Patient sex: M
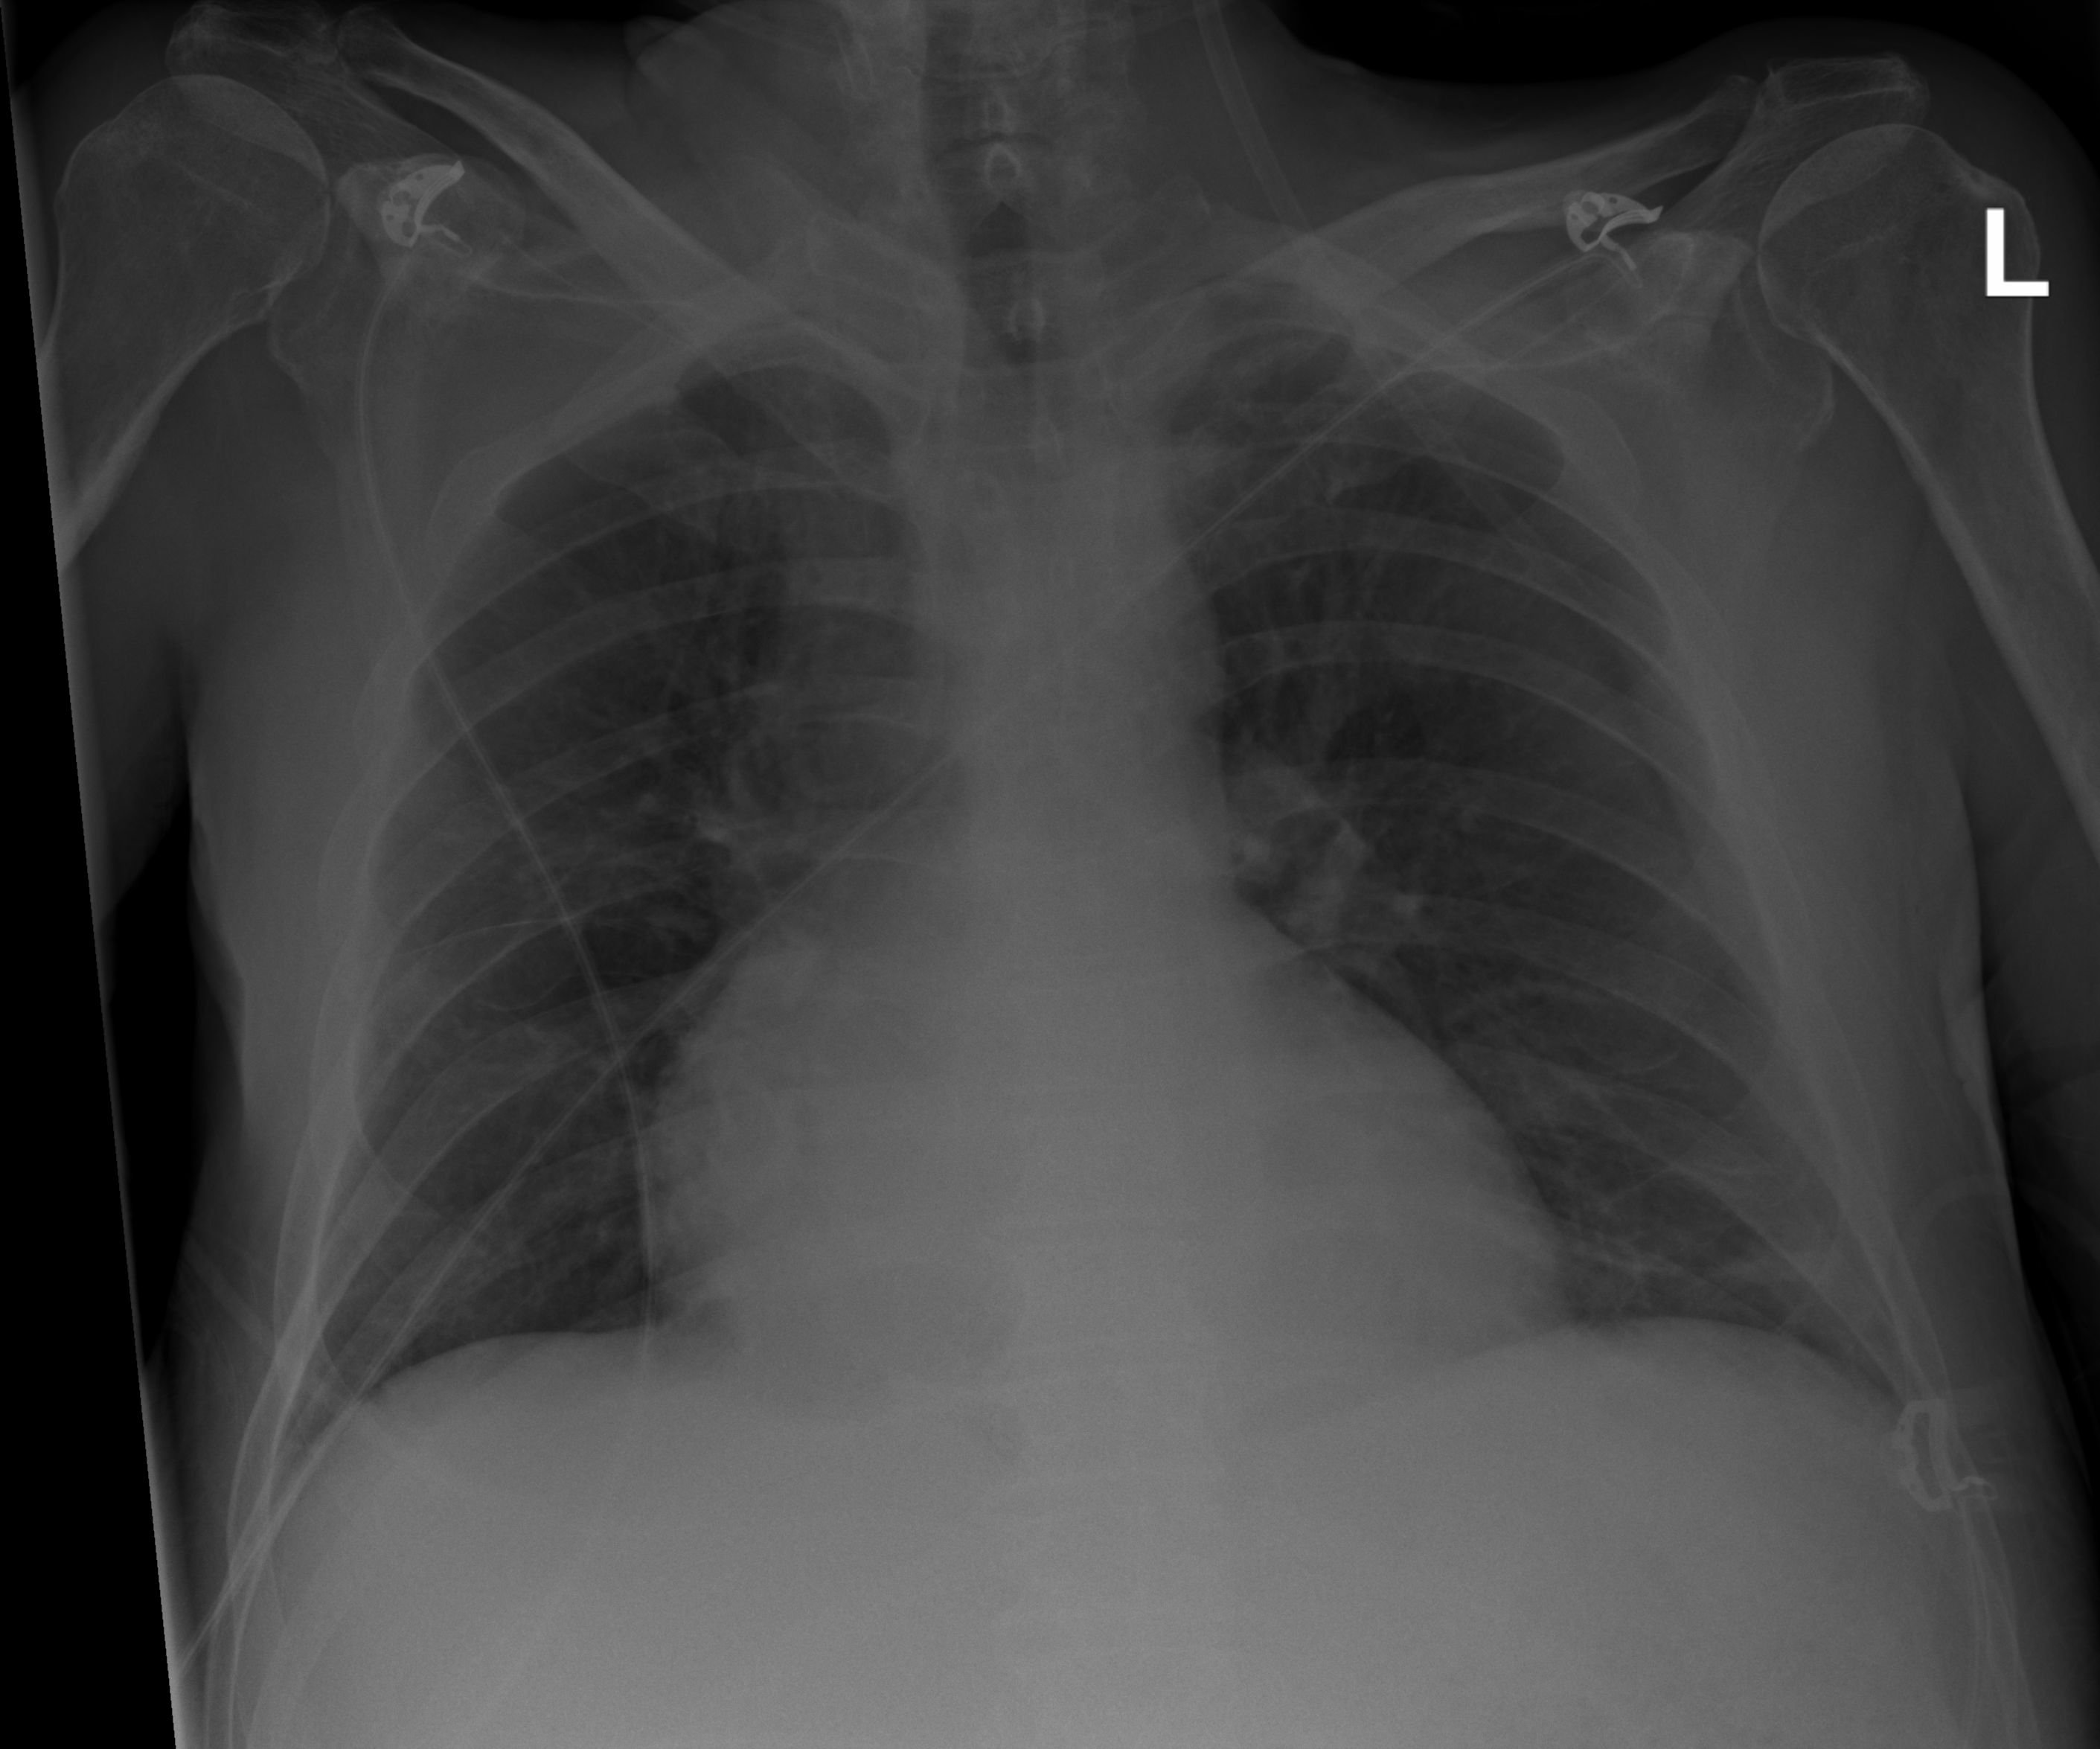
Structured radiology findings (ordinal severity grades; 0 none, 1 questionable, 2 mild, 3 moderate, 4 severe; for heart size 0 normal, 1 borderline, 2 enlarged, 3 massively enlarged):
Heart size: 1
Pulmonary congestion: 2
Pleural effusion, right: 0
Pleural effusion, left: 0
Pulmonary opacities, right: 0
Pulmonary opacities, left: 0
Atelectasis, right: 0
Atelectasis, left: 2